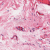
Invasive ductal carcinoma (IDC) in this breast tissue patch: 0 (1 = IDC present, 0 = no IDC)